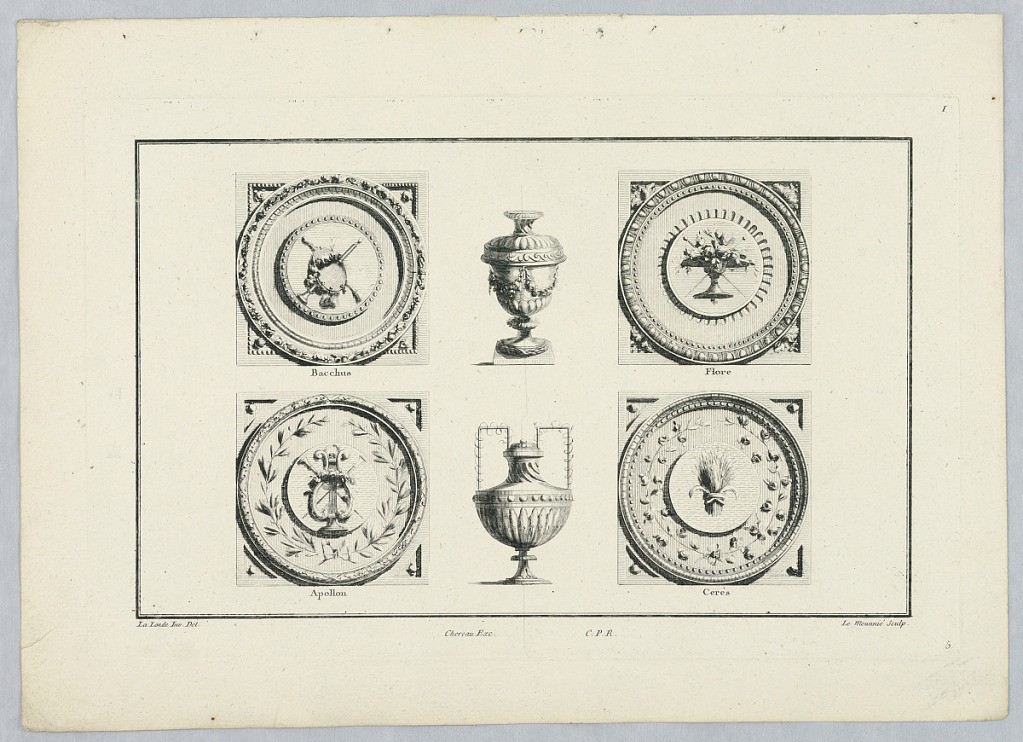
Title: Vessels and Roundels with Attributes of Bacchus, Flora, Apollo, and Ceres
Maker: Richard de Lalonde, French, active 1780–96
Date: ca. 1778–1782
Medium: Engraving on paper
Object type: Print
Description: Vessels and roundels with attributes of Bacchus, Flora, Apollo, and Ceres.